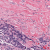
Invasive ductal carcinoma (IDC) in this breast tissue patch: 1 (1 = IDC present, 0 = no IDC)